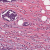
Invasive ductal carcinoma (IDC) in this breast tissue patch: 1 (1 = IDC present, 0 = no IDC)